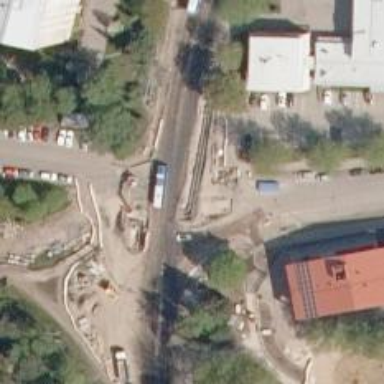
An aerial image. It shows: Secondary road with asphalt surface leading to roundabout junction.